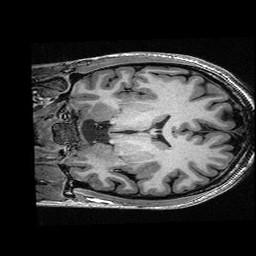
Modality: T1w
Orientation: coronal
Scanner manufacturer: ge
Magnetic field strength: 3 T
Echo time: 0.00318 s